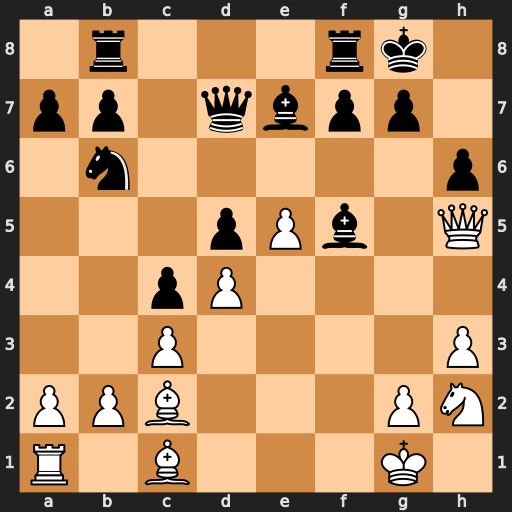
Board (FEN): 1r3rk1/pp1qbpp1/1n5p/3pPb1Q/2pP4/2P4P/PPB3PN/R1B3K1
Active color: w
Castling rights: -
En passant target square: -
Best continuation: Bxf5 g6 Bxg6 fxg6 Qxg6+